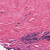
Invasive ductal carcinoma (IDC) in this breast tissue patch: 0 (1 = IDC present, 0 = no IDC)